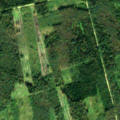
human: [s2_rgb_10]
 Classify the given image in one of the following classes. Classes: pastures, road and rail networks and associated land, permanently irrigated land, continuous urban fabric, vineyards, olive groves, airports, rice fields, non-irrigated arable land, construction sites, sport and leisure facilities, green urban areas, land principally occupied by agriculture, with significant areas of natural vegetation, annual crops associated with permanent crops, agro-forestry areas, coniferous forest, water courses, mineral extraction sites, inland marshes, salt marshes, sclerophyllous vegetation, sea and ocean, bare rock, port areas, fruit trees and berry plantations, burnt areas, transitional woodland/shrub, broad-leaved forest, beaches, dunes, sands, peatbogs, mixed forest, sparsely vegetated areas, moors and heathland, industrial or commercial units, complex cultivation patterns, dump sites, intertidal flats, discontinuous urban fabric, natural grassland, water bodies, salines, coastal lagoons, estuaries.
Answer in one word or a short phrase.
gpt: broad-leaved forest, mixed forest